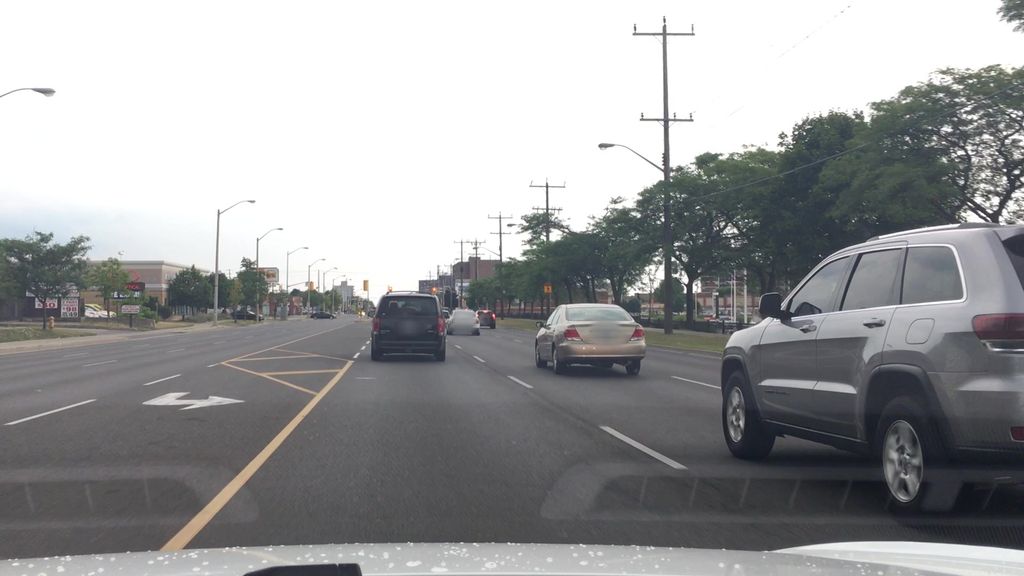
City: toronto